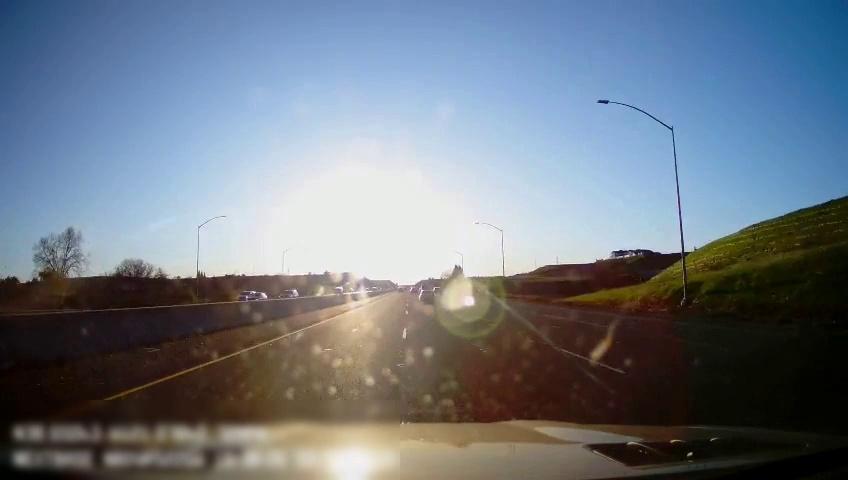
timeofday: Day
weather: Sunny
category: Drivable Space
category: Drivable Space
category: Vehicles | Car
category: Vehicles | Car
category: Vehicles | SUV
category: Vehicles | Car
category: Lanes | Current Lane
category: Lanes | Current Lane
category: Lanes | Alternate Lane
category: Lanes | Alternate Lane